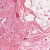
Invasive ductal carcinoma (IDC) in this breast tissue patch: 0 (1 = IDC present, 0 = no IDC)